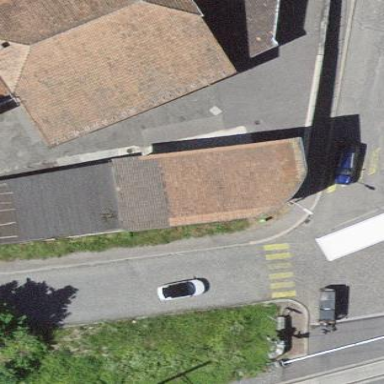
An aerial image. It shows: Garage.